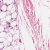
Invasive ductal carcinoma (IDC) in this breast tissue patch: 0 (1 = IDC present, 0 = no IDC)